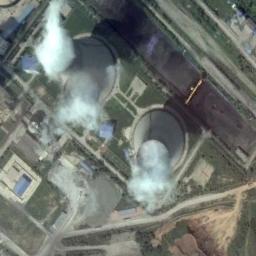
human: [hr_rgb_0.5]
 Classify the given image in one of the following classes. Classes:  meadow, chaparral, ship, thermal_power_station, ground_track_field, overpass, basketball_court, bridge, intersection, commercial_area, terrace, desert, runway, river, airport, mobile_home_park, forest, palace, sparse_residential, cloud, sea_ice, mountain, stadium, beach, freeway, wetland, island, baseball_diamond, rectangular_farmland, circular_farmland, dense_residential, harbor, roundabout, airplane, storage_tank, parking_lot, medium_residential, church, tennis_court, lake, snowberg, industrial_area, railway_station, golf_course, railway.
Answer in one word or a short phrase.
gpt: thermal_power_station